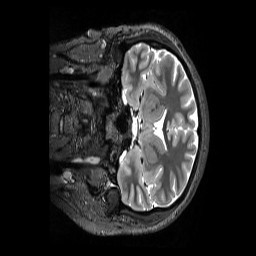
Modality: T2w
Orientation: coronal
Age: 18
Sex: female
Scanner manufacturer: siemens
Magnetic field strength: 3 T
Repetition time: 3.2 s
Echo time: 0.728 s